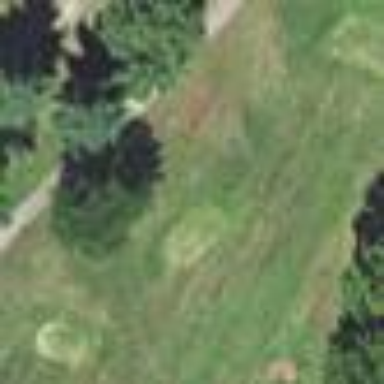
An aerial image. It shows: Golf tee on grassy land.